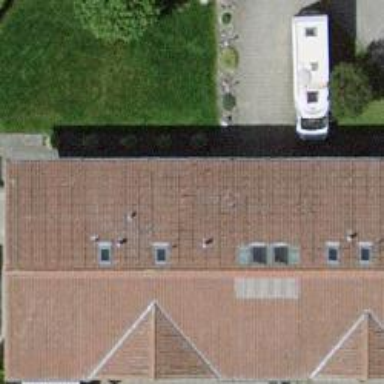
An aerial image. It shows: Residential building with gabled roof.